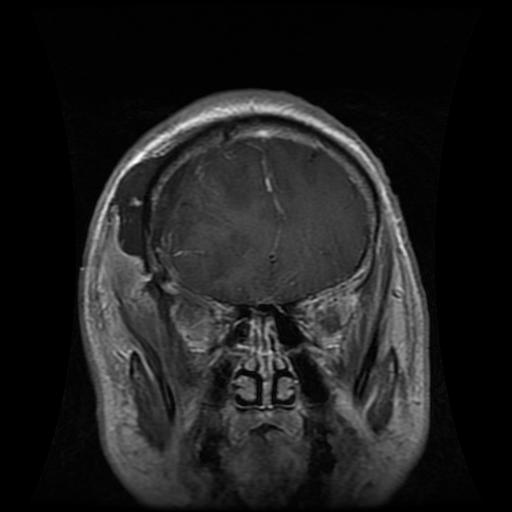
Label: glioma